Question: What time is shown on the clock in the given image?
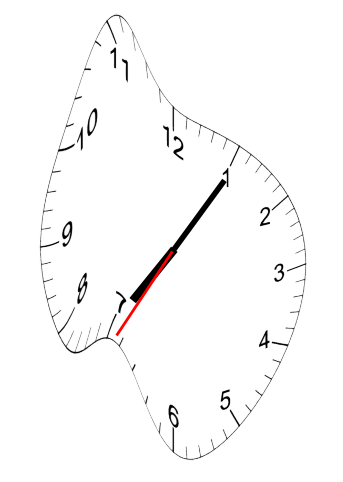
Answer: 07:05:35